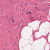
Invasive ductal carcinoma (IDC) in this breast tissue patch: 0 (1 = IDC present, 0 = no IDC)